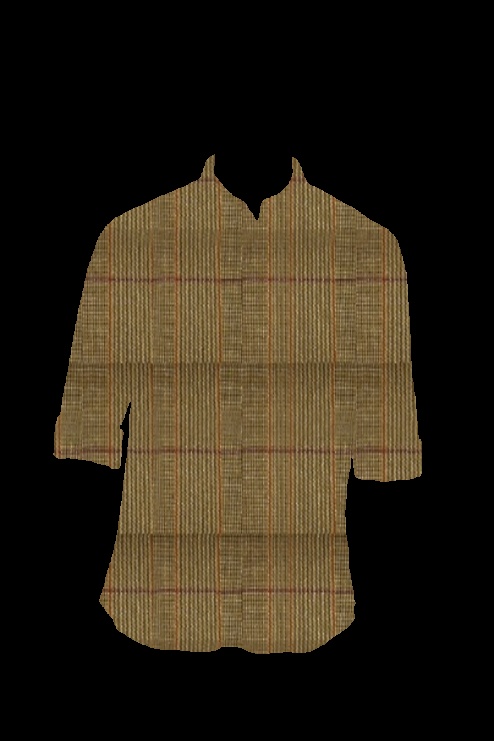
tan plaid button up tee